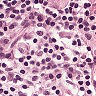
Metastatic tissue present: no